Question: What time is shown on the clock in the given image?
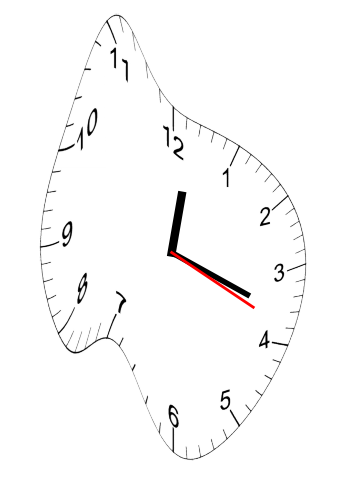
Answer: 12:18:19